Field crop: tomato
Growth stage: 2
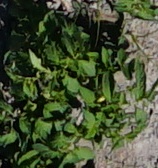
Species: tomato